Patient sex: M
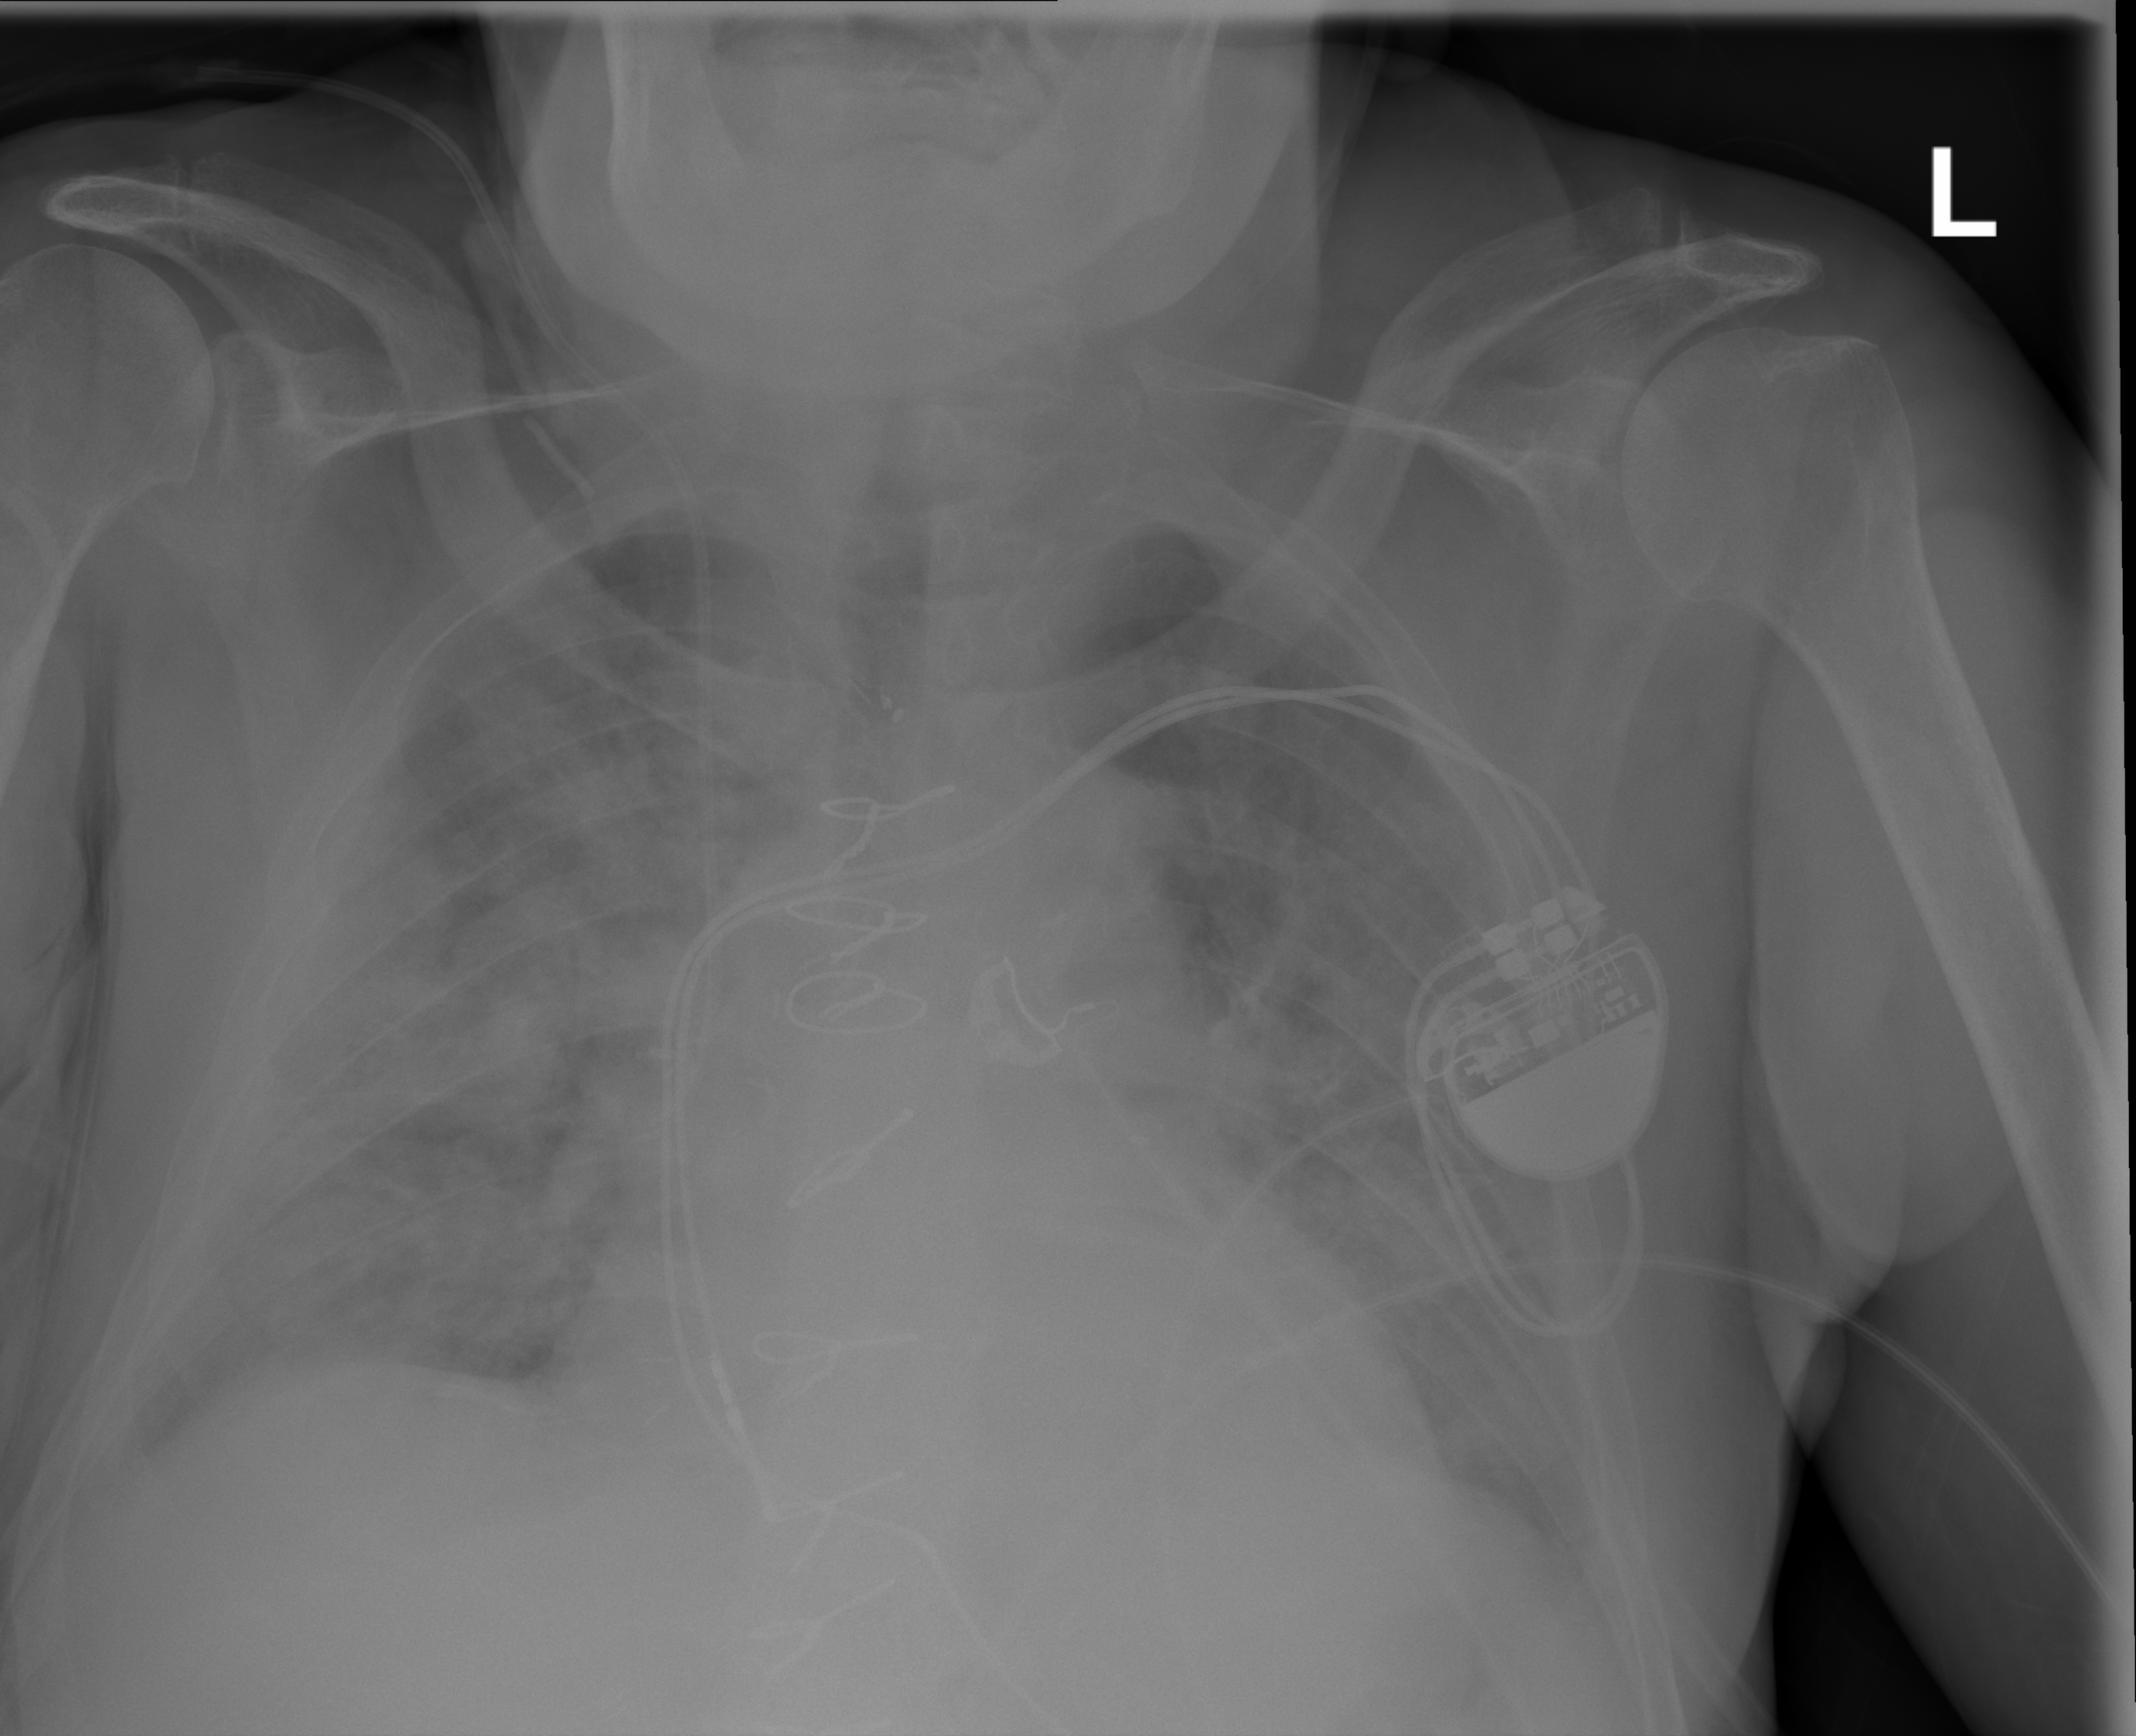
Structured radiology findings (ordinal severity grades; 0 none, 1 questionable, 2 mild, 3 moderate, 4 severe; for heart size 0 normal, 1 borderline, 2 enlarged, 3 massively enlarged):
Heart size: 1
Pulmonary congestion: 3
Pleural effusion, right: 0
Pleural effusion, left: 2
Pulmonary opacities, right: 3
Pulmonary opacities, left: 3
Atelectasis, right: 0
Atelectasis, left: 2